Question: I'm pretty new to Vaadin framework and I'm trying to make an internationalized application. I'm using NetBeans and I have followed these steps:
1. Create a new Vaadin project with a single UI class with a single text field on it.
2. I went to Tools -> Internationalization -> Internationalization Wizard and have followed those steps to internationalize the UI class.
Pretty simple. But when I run the application I get this exception:
'''
javax.servlet.ServletException: com.vaadin.server.ServiceException: java.util.MissingResourceException: Can't find bundle for base name com/mycompany/i18ntest/Bundle, locale es_AR
com.vaadin.server.VaadinServlet.service(VaadinServlet.java:240)
javax.servlet.http.HttpServlet.service(HttpServlet.java:728)
org.netbeans.modules.web.monitor.server.MonitorFilter.doFilter(MonitorFilter.java:393)
'''
The exception suggests 'Bundle.properties' file can't be found but it's present in the same package than UI class:

### MyVaadinUI.java
'''
package com.mycompany.i18ntest;
import javax.servlet.annotation.WebServlet;
import com.vaadin.annotations.Theme;
import com.vaadin.annotations.VaadinServletConfiguration;
import com.vaadin.server.VaadinRequest;
import com.vaadin.server.VaadinServlet;
import com.vaadin.ui.FormLayout;
import com.vaadin.ui.TextField;
import com.vaadin.ui.UI;
import java.util.ResourceBundle;
@Theme("mytheme")
@SuppressWarnings("serial")
public class MyVaadinUI extends UI {
private final ResourceBundle bundle = ResourceBundle.getBundle("com/mycompany/i18ntest/Bundle");
@WebServlet(value = "/*", asyncSupported = true)
@VaadinServletConfiguration(productionMode = false, ui = MyVaadinUI.class
, widgetset = "com.mycompany.i18ntest.AppWidgetSet")
public static class Servlet extends VaadinServlet {
}
@Override
protected void init(VaadinRequest request) {
TextField textField = new TextField(bundle.getString("MyVaadinUI.textField.caption"));
textField.setRequired(true);
textField.setRequiredError(bundle.getString("MyVaadinUI.textField.requiredError"));
final FormLayout layout = new FormLayout(textField);
layout.setMargin(true);
setContent(layout);
}
}
'''
### Bundle.properties
'''
MyVaadinUI.textField.caption = User
MyVaadinUI.textField.requiredError = Please input your user name here
'''
---
Additionaly I've tried re-naming the '.properties' file to 'Bundle_es_AR.properties' because my browser's default language is spanish (es) Argentina (AR), but no luck, still getting the exception.
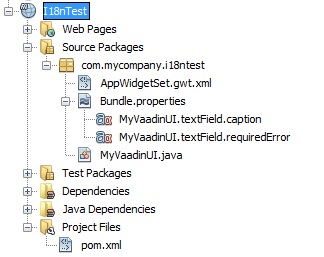
Answer: Thanks to @AndreSchild <URL>. It presents two different ways to solve my problem:
### Place .properties file inside resources folder
> By default, Maven will look for your project's resources under
'src/main/resources'.'''
Project
|-- pom.xml
'-- src
'-- main
'-- resources
'''
This basically states that I could simply place 'Bundle.properties' file inside 'resources' folder and it will be included in WAR file.

This file will be located at the root of classpath so I have to do this change in 'MyVaadinUI.java' class:
'''
private final ResourceBundle bundle = ResourceBundle.getBundle("Bundle");
'''
### Add the folder as resource editing pom.xml file
If we want to add some resource which is not placed in 'src/main/resources' folder we can edit 'pom.xml' file adding a resource folder as follows:
'''
<project>
...
<build>
...
<resources>
<resource>
<directory>[our folder here]</directory>
</resource>
</resources>
...
</build>
...
</project>
'''
So in my case I could do something like this:
'''
<project>
...
<build>
...
<resources>
<directory>src/main/java/com/mycompany/i18ntest</directory>
<includes>
<include>*.properties</include>
</includes>
</resources>
...
</build>
...
</project>
'''
When WAR file is generated it will include the content of the specified resource folder (in addition to '/src/main/resources' fodler content) at the root of classpath. Once again I have to do this change:
'''
private final ResourceBundle bundle = ResourceBundle.getBundle("Bundle");
'''
: despite NetBeans shows all files in the resource folder, only '.properties' files will be included in WAR file because of this filter:
'''
<includes>
<include>*.properties</include>
</includes>
'''